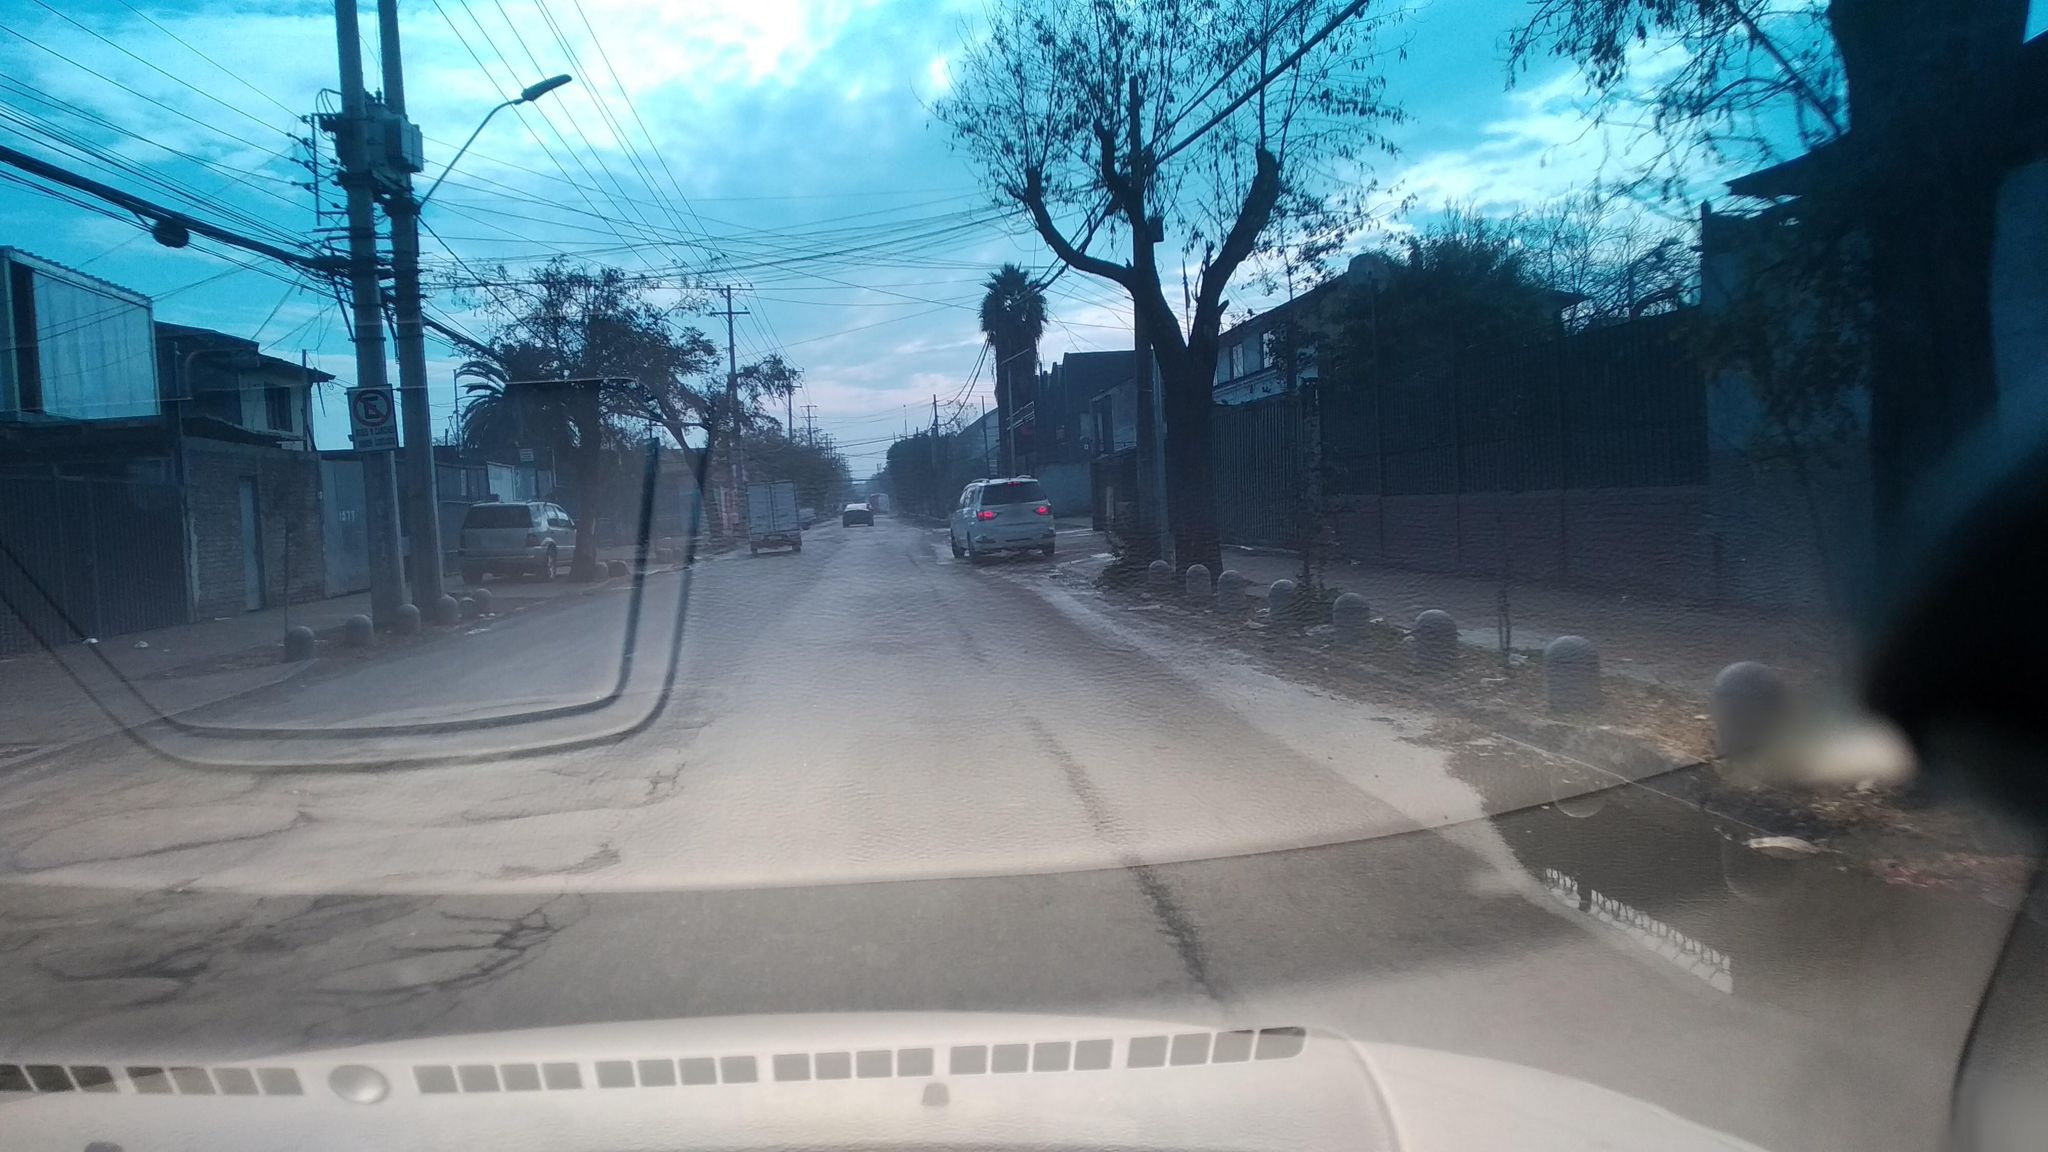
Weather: cloudy
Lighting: day
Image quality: slightly poor
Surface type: driving surface
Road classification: tertiary
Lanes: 2
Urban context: urban centre
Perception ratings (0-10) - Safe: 3.66, Lively: 3.79, Beautiful: 6.91, Boring: 3.62, Depressing: 1.84, Wealthy: 1.35